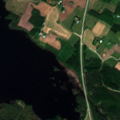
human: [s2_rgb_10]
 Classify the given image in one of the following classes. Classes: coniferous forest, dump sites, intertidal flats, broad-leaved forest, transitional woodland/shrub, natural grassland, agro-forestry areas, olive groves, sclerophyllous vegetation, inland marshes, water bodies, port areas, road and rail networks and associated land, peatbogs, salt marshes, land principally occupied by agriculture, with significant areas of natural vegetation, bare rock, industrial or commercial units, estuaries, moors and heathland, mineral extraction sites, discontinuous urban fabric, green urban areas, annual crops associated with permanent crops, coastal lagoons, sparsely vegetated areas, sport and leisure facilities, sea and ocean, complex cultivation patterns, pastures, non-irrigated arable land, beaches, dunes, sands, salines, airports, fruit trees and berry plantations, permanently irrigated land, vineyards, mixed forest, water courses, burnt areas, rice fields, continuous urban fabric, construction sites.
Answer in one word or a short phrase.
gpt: land principally occupied by agriculture, with significant areas of natural vegetation, coniferous forest, mixed forest, water bodies